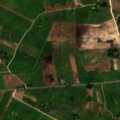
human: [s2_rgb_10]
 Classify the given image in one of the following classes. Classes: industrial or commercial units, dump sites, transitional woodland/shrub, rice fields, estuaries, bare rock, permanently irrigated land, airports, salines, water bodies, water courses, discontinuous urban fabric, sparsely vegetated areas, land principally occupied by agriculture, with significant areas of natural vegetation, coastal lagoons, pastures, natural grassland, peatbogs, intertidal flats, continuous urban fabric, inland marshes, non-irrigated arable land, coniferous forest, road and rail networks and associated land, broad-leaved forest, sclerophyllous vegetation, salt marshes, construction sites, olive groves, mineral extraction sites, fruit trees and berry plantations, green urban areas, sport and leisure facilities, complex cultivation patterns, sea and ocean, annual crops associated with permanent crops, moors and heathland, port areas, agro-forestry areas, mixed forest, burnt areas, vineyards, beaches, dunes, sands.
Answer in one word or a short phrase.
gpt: discontinuous urban fabric, non-irrigated arable land, pastures, complex cultivation patterns